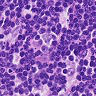
Metastatic tissue present: no